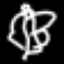
Label: angel